Field crop: maize
Growth stage: 2
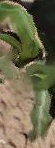
Species: maize